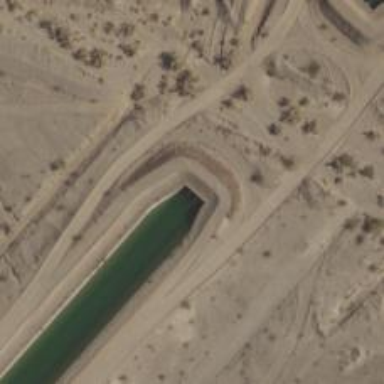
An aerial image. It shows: Culvert tunnel passing under canal.